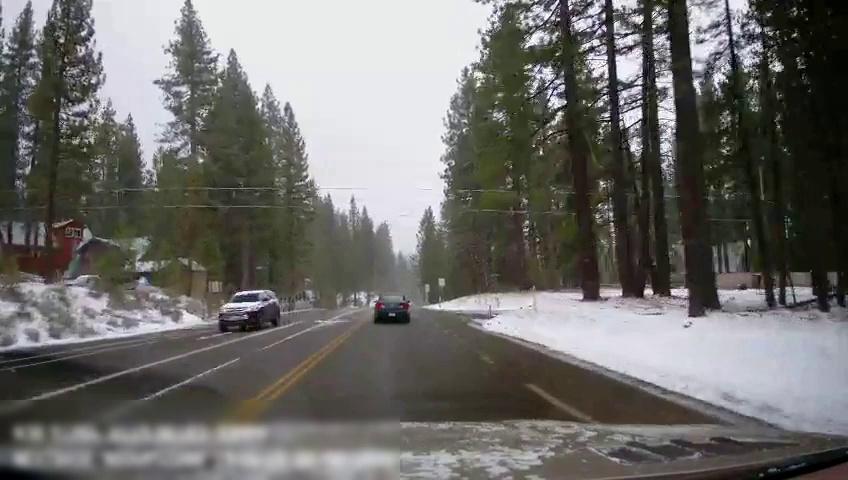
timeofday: Day
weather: Snowy
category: Drivable Space
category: Vehicles | SUV
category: Vehicles | Car
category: Lanes | Opposite Lane
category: Lanes | Opposite Lane
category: Lanes | Opposite Lane
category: Lanes | Opposite Lane
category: Lanes | Current Lane
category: Lanes | Opposite Lane
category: Lanes | Current Lane
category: Traffic | Signs